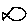
Label: fish